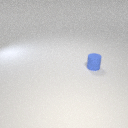
small blue rubber cylinder